Aerial crown-view tile of a tropical tree (Barro Colorado Island, Panama), acquired 20250616:
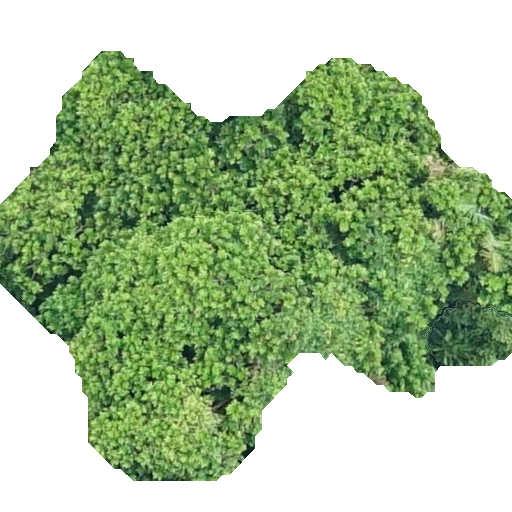
Species: Anacardium excelsum
GBIF accepted scientific name: Anacardium excelsum
Crown area: 221.931 m²